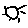
Label: sun